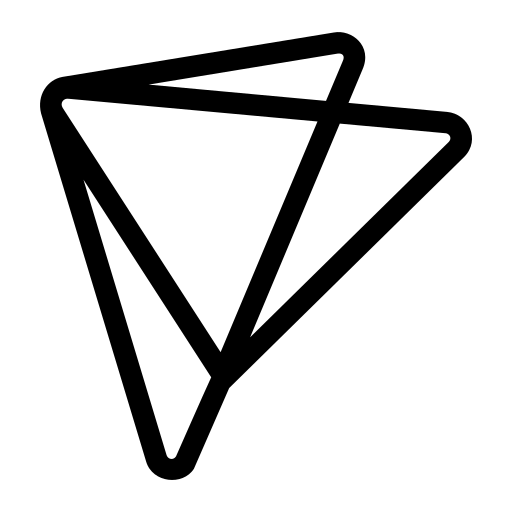
Tags: icon, FontAwesome, fa-icon, brand, pushed